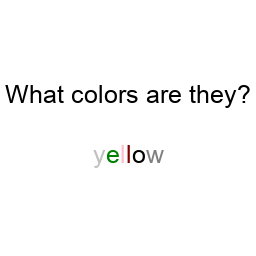
Color: silver, green, pink, maroon, black, gray
Color name shown: yellow
Background color: white
Question text color: black